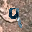
Label: 9